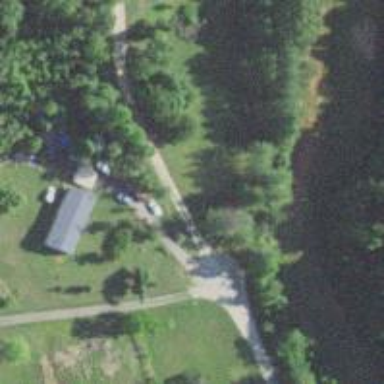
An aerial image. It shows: Driveway.